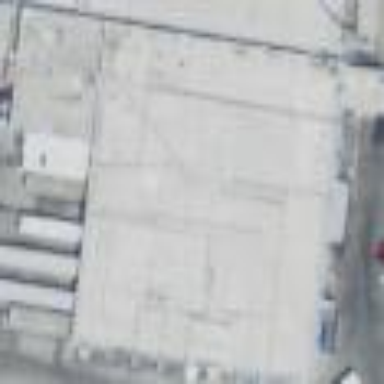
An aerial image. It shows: Factory building.